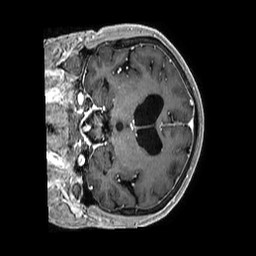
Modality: T1w
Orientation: coronal
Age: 77
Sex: female
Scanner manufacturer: philips
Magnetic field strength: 3 T
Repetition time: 0.006545 s
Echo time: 0.002939 s